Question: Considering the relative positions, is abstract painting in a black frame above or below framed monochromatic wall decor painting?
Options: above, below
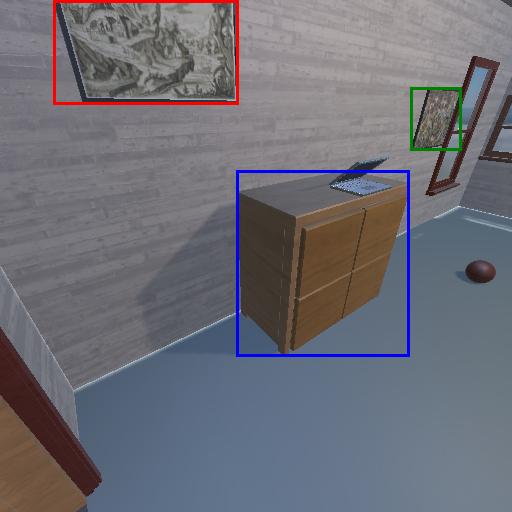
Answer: above